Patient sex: M
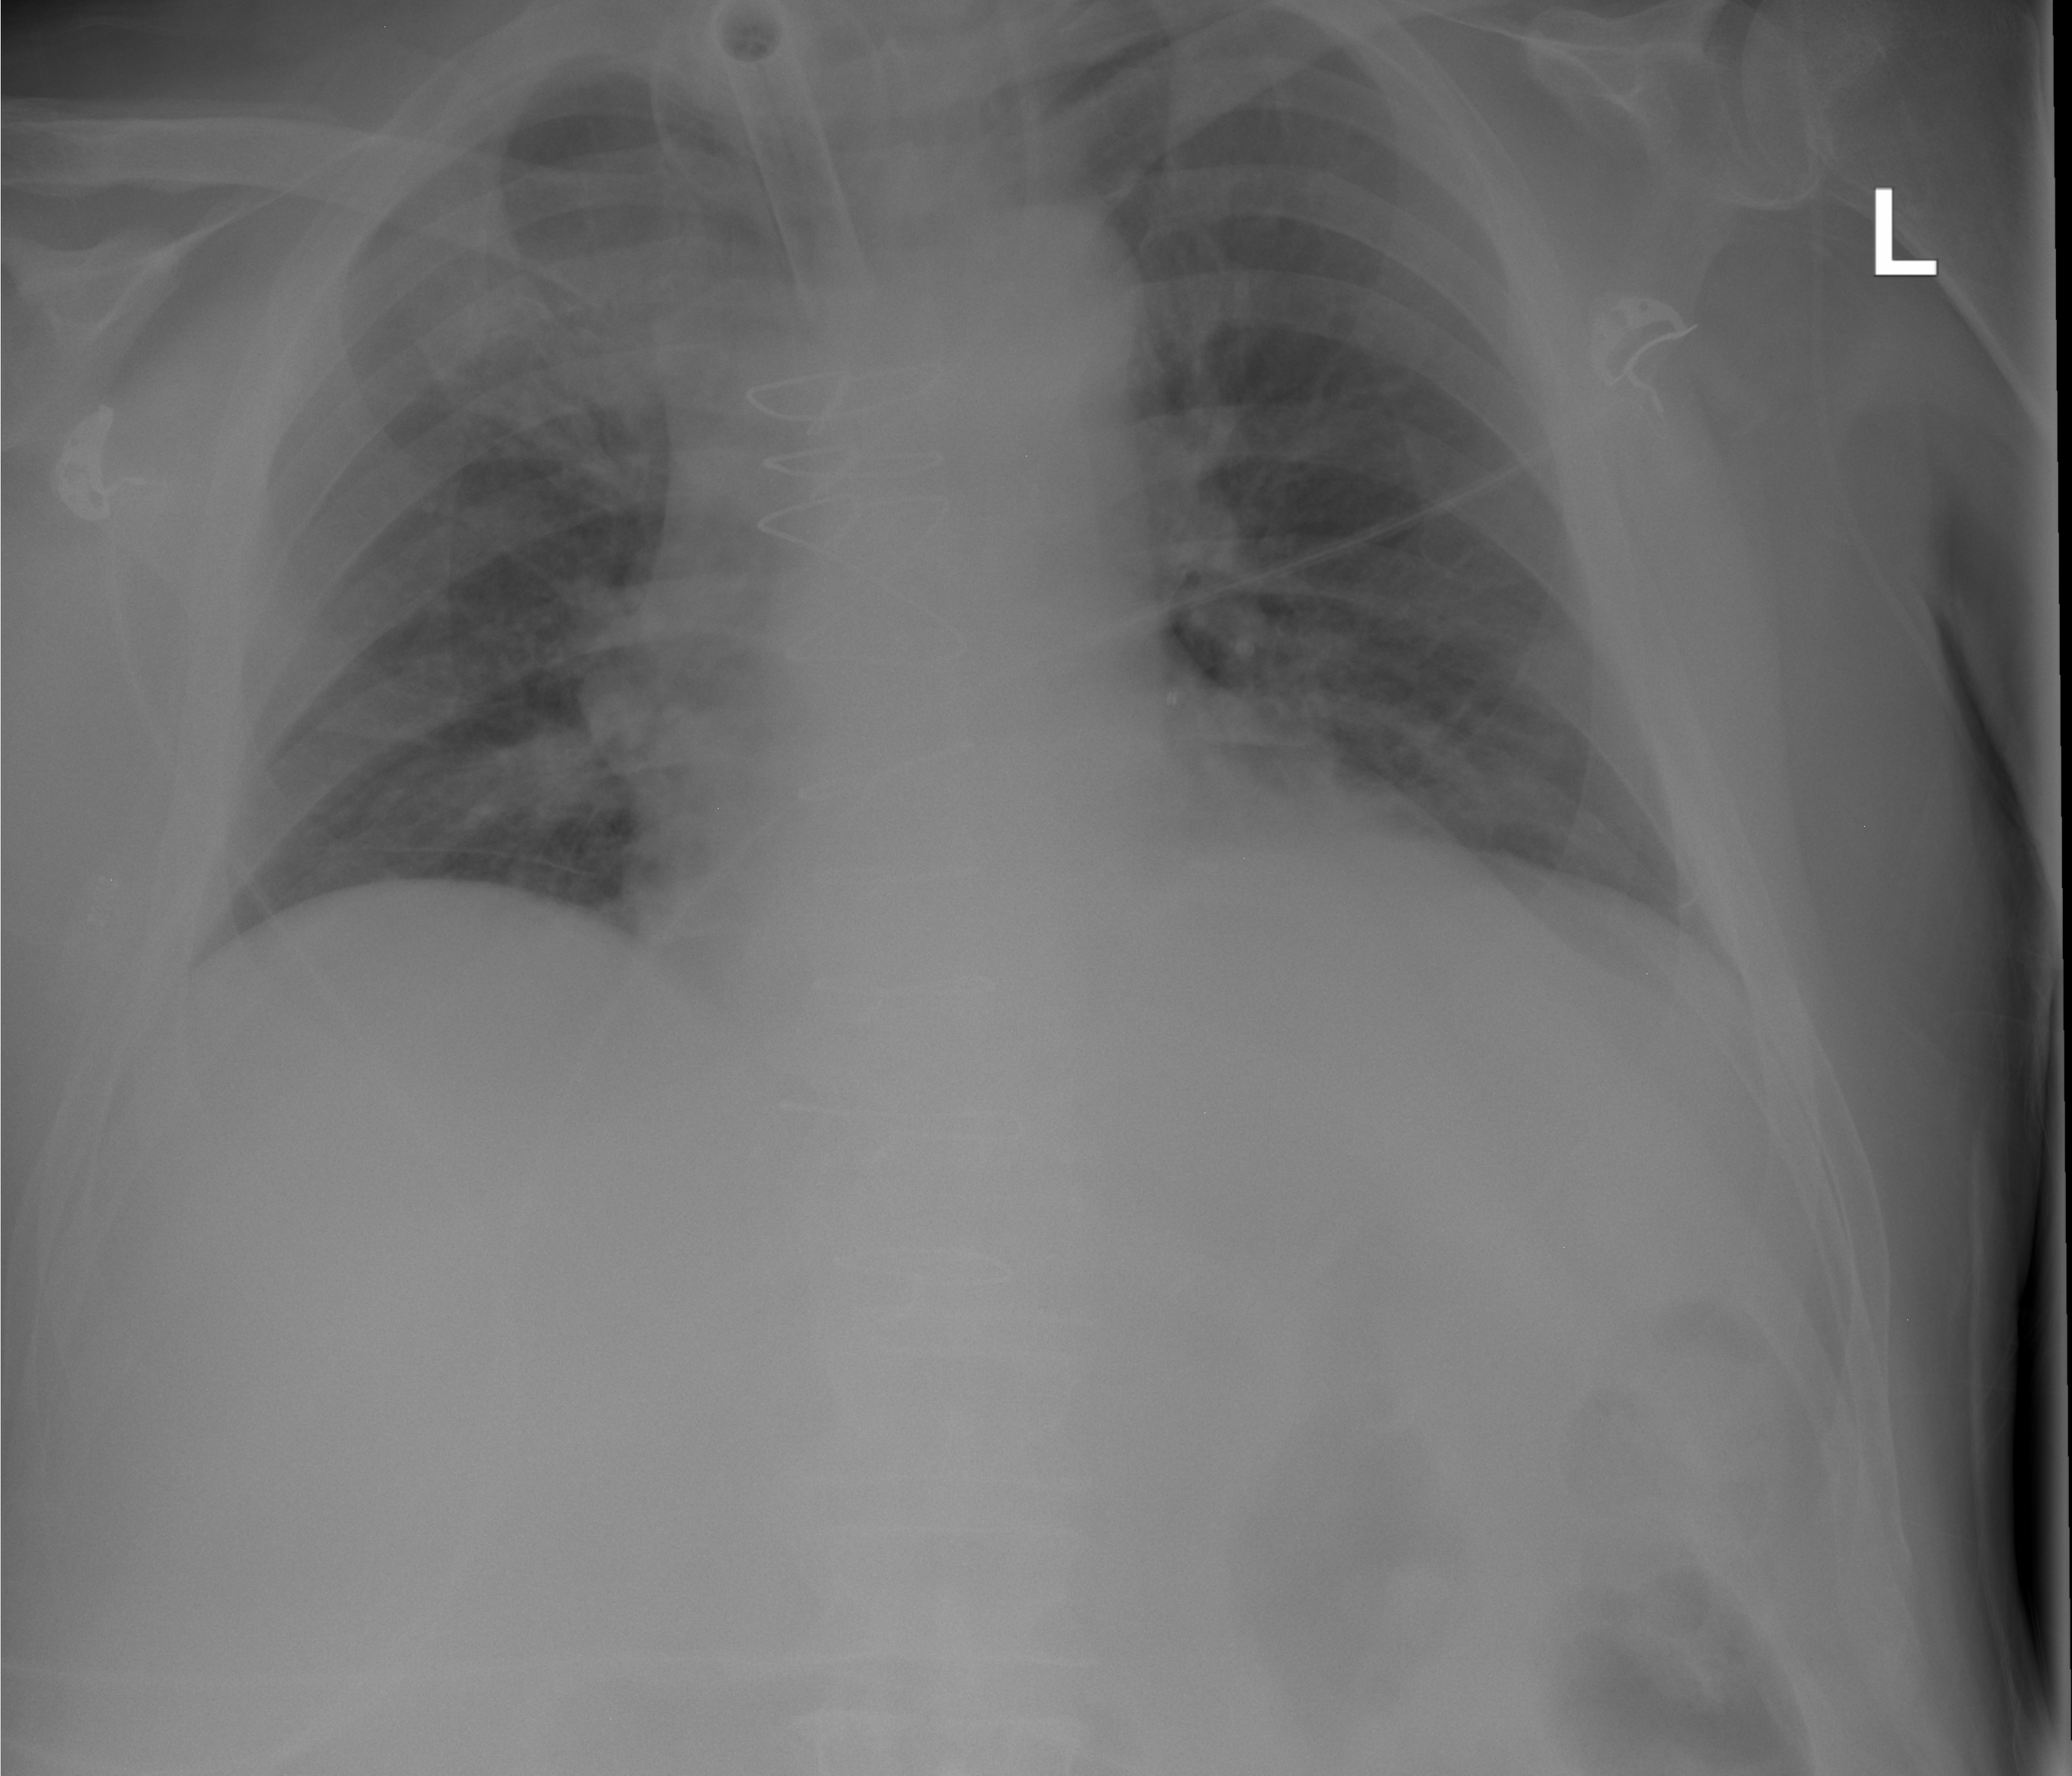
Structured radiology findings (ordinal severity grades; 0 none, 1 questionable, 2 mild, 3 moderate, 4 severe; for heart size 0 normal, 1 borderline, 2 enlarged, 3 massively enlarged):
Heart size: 2
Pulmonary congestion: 0
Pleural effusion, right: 0
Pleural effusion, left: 0
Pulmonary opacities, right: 2
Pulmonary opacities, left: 0
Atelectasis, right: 0
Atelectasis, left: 2